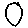
Label: circle